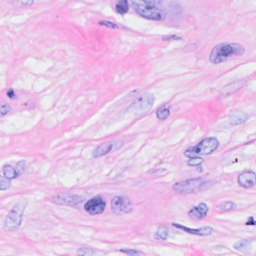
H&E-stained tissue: Breast